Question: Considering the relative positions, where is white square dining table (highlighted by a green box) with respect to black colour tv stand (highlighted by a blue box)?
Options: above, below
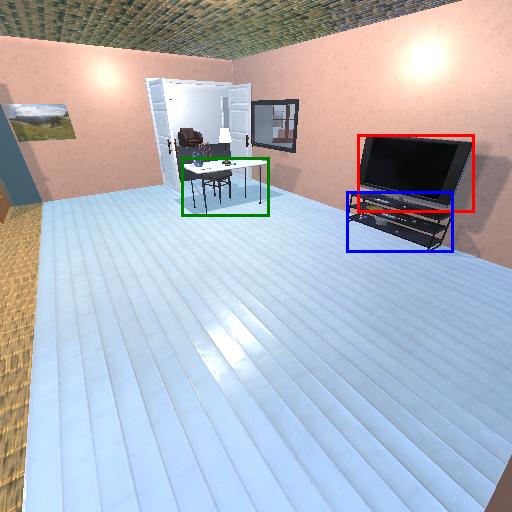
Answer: above